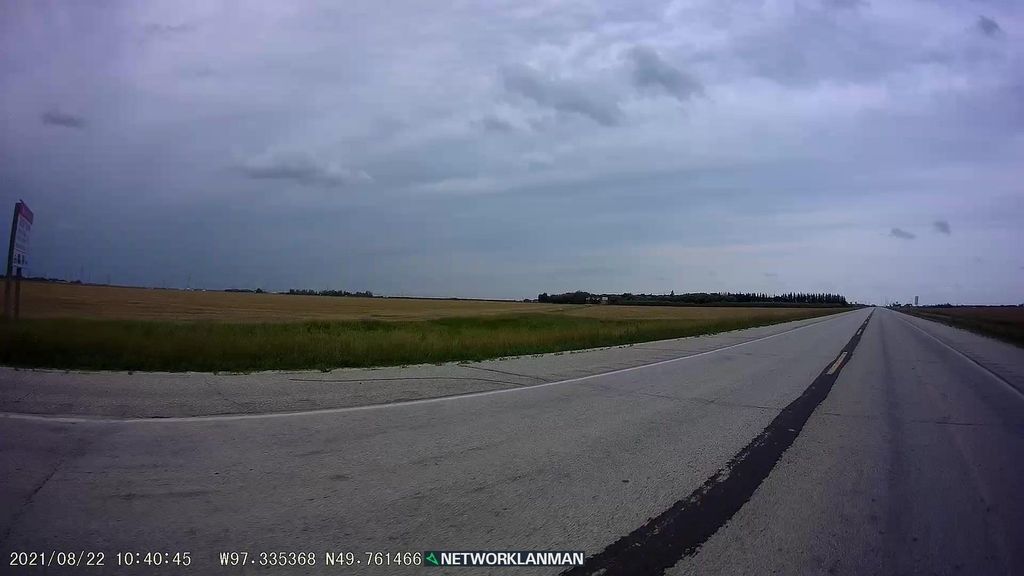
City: winnipeg